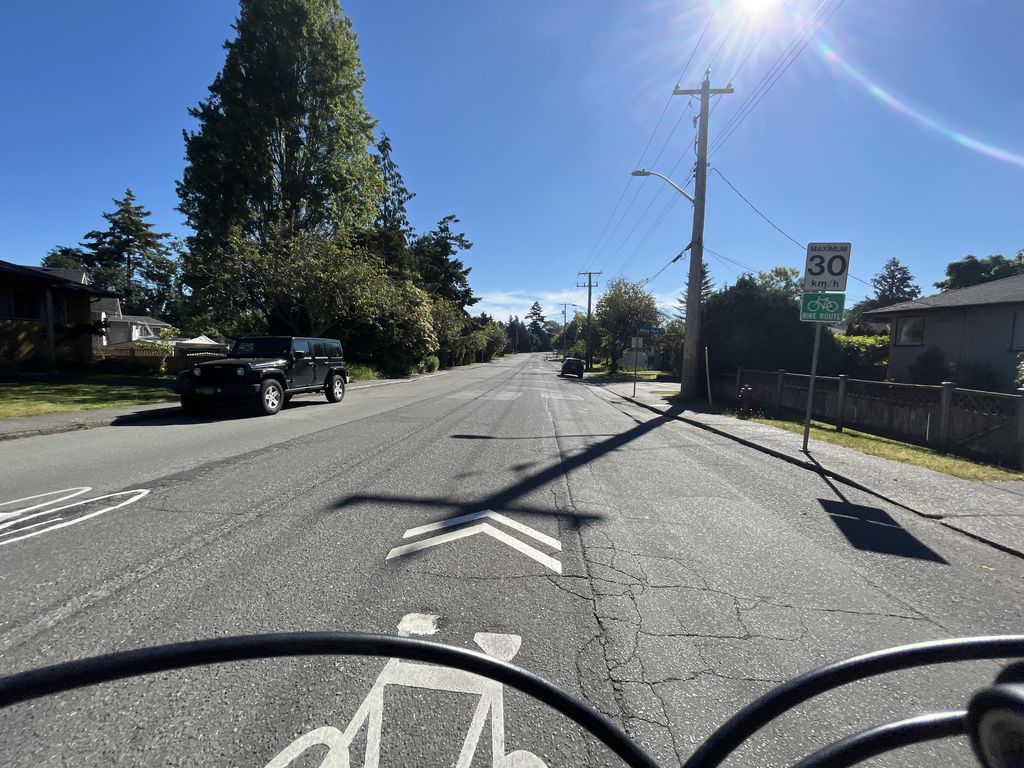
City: victoria